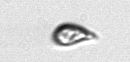
Label: Cryptophyta